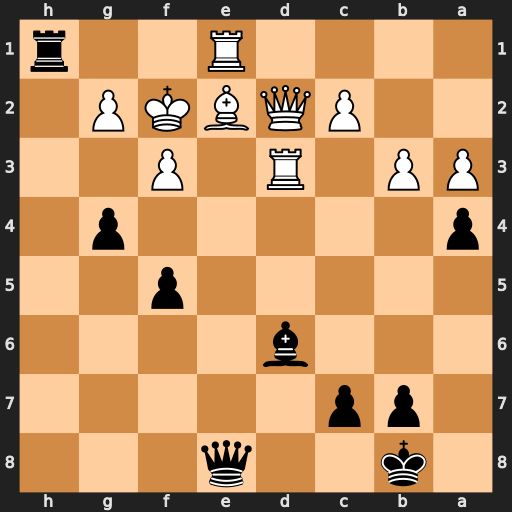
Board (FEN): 1k2q3/1pp5/3b4/5p2/p5p1/PP1R1P2/2PQBKP1/4R2r
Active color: b
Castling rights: -
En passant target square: -
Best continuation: g3#